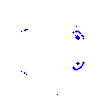
Particle: kaon